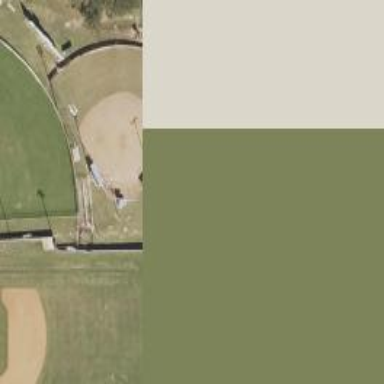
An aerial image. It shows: Baseball pitch for leisure land.